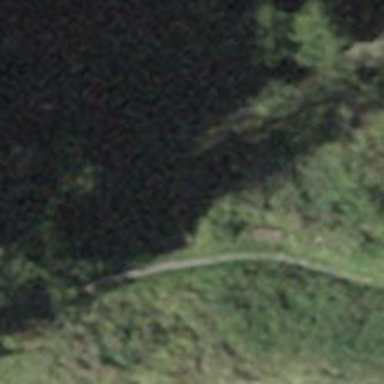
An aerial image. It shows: Unpaved path.